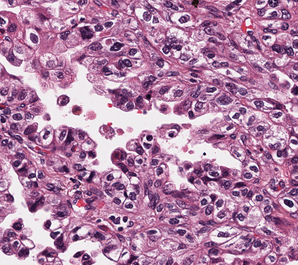
Tumor epithelial tissue: yes
Tumor-associated stroma tissue: no
Normal tissue: no